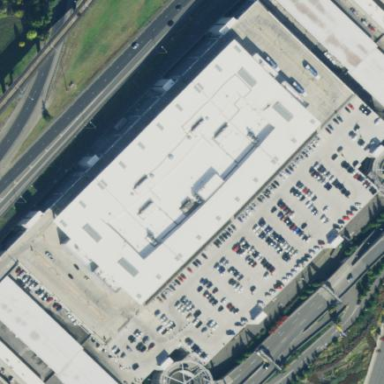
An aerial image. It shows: Multi-storey parking building with concrete surface.